Question: I am wondering what is the best way to create this 3*2 "table" using DIVS?

I am really tempted to use simple tables code
'''
<table>
'''
as it would be easier, but the trend today is to use Divs.
Therefore, what would be the best, elegant way to create something like this?
I always wondered why tables suddenly disappeared, I used to create websites using only tables (time ago).
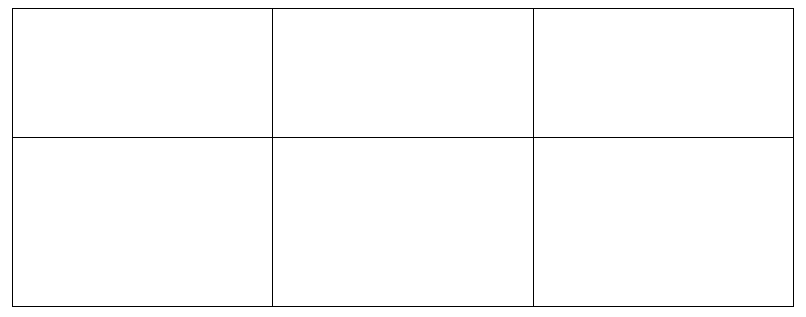
Answer: Simplest answer:
'''
div {
width: 33%;
float: left;
border: 1px solid black;
height:100px;
}
'''
'''
<div></div>
<div></div>
<div></div>
<div></div>
<div></div>
<div></div>
'''